Field crop: tomato
Growth stage: 2
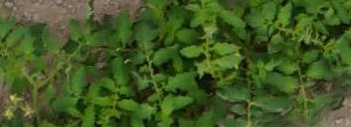
Species: tomato